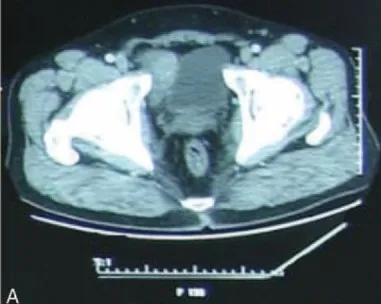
CT findings of the tumor in 2007. (A) CT showed a classical triangle soft tissue density shadow in the pelvic cavity; maximum cross-section was ~5.5 x 2.5 cm. Lesions border was clear; its signal was well-distributed. Double side basin wall and inguinal region did not see obvious swelling lymph nodes; CT findings of the tumor at the second recurrence in 2009.
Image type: radiology (ct)